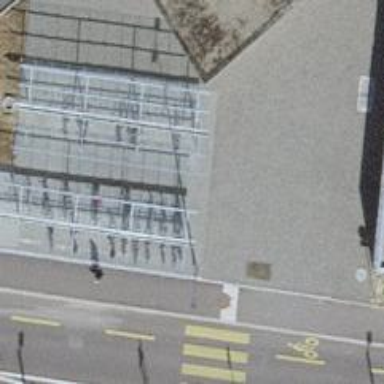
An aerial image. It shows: Bicycle parking facility.